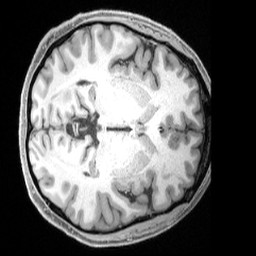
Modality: T1w
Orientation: axial
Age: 27
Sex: female
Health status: healthy
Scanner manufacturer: siemens
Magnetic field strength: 3 T
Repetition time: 2.4 s
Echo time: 0.00222 s